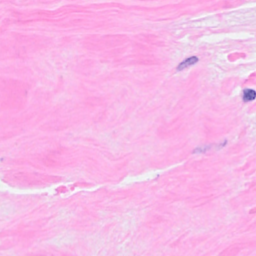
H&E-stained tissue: Breast